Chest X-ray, PA view. Patient: 60 years old, sex F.
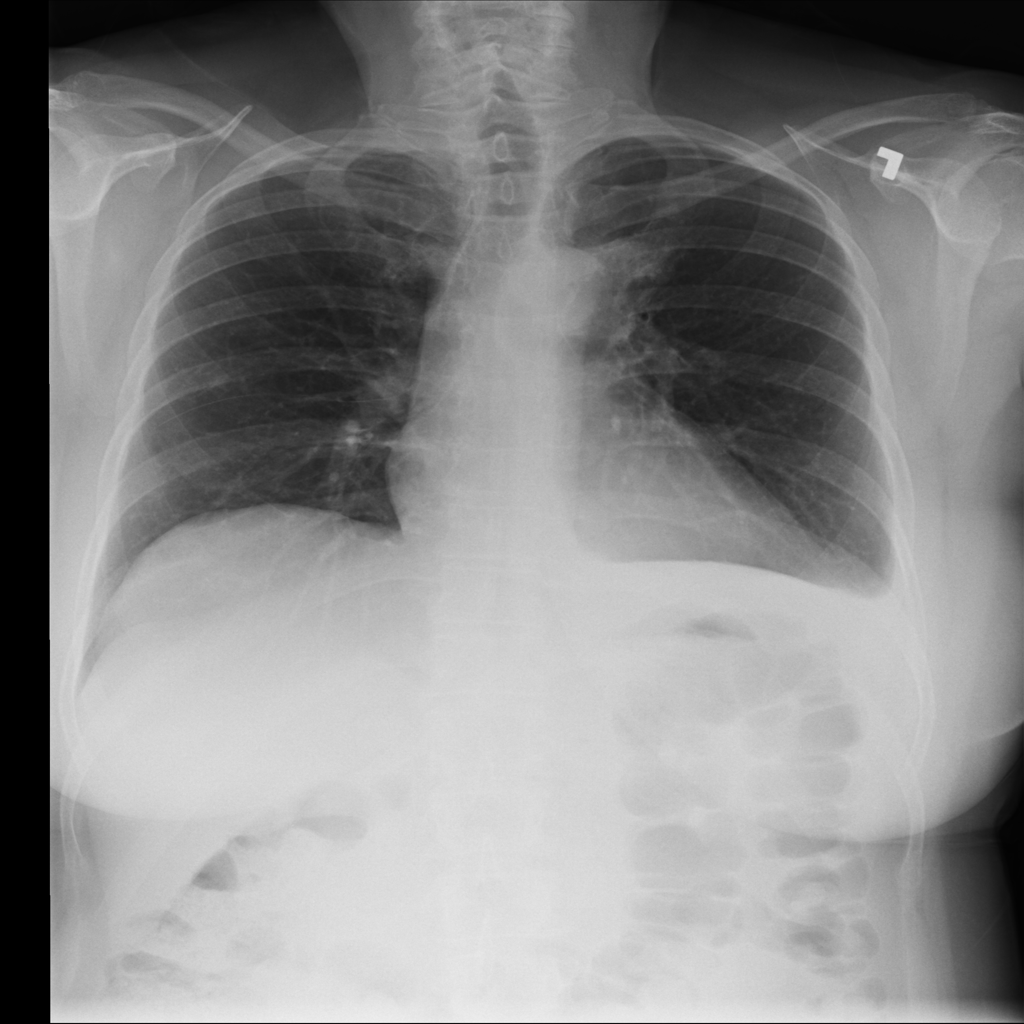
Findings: Mass